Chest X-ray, AP view. Patient: 45 years old, sex F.
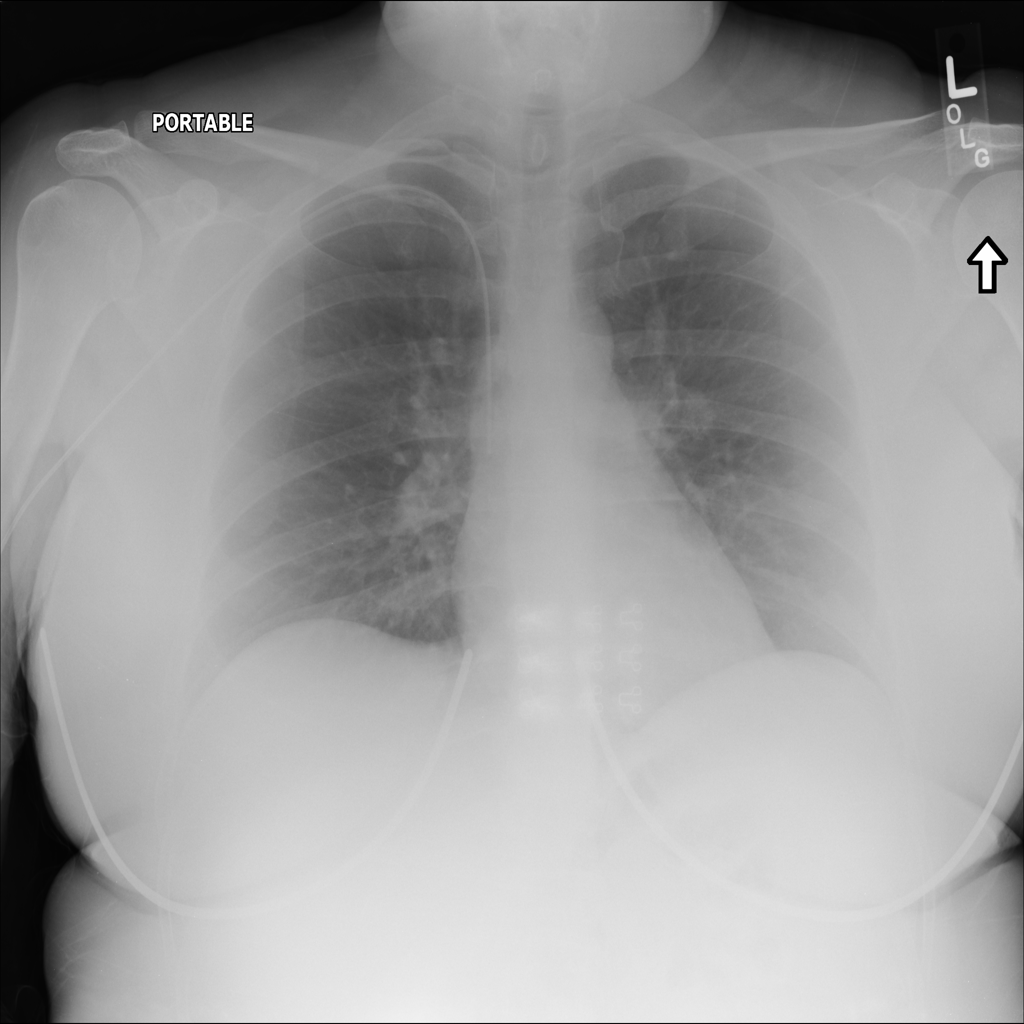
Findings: No Finding